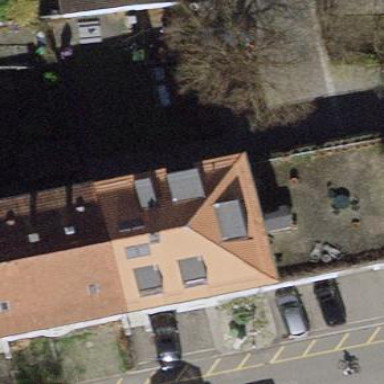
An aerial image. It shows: Tile-roofed apartment building.